The trace is the raw vibration amplitude of a rotating bearing as a function of time. What is the most likely bearing condition (normal, inner_race, outer_race, ball)?
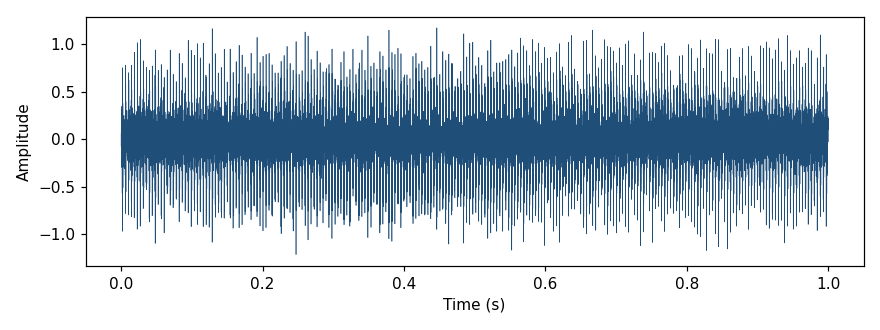
Answer: outer_race